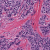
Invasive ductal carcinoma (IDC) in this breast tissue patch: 1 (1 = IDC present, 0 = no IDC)